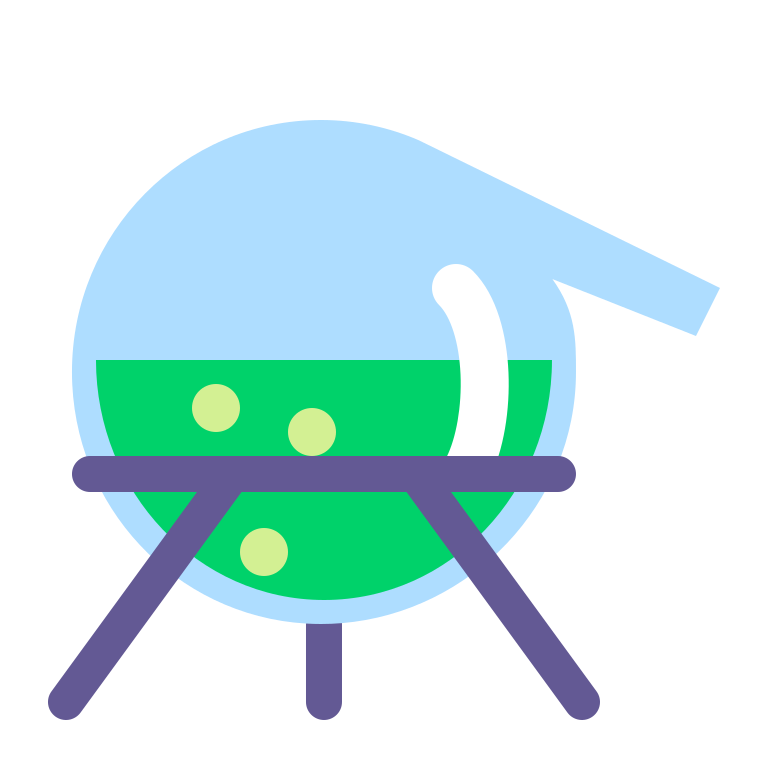
alembic flat